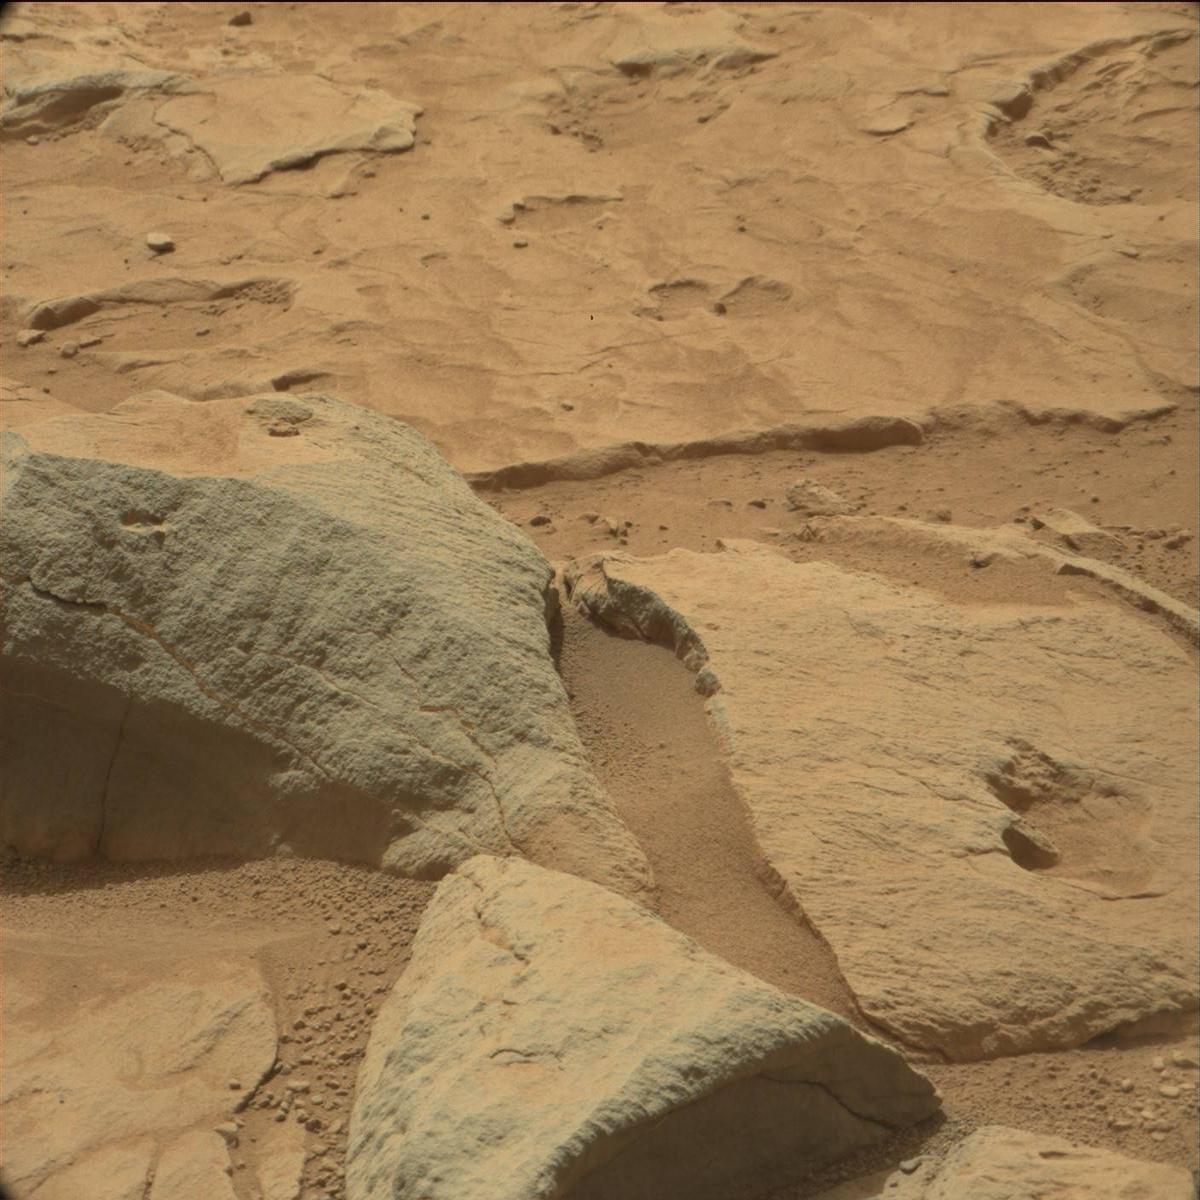
Terrain classes present: Bedrock, Rock, Sand / Soil